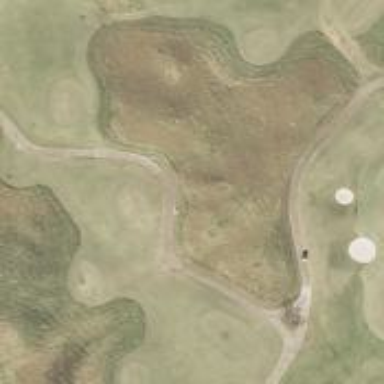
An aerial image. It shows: Service road designated as golf cart path.